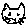
Label: cat